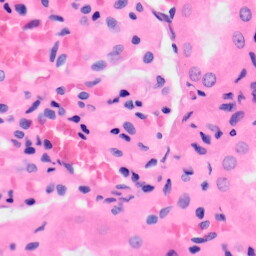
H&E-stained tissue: Kidney